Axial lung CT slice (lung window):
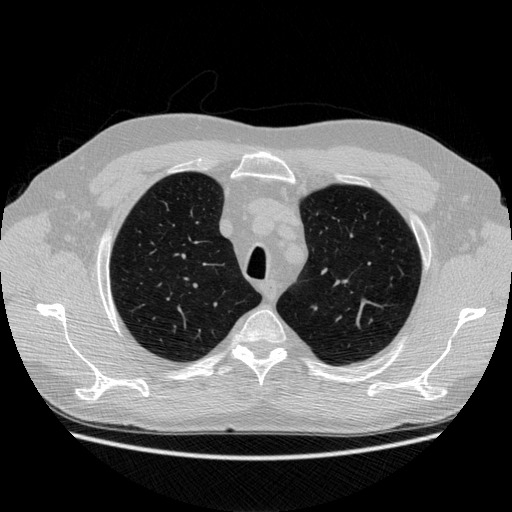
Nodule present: no